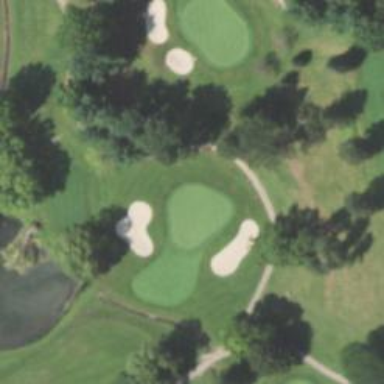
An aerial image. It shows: Pathway for golfing.